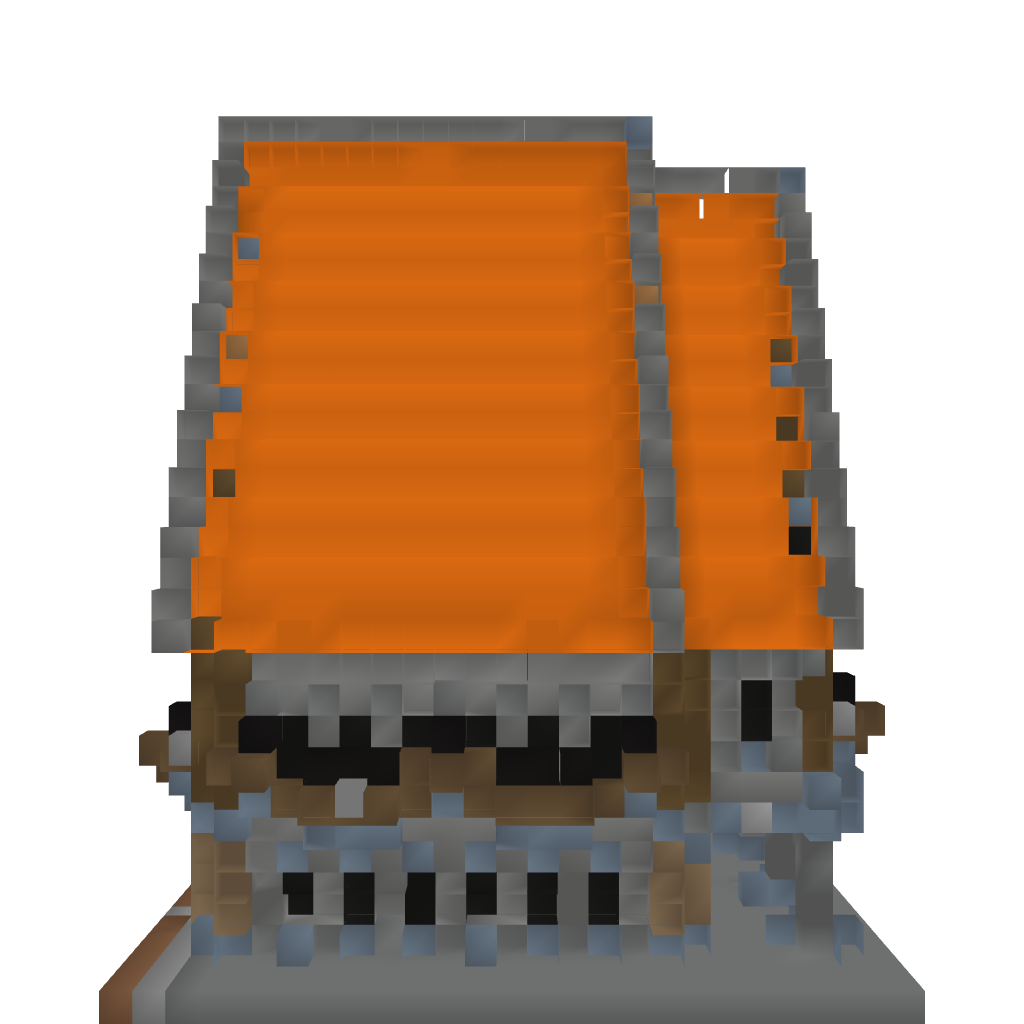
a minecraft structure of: Medieval House 1